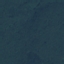
Land use / land cover: Forest